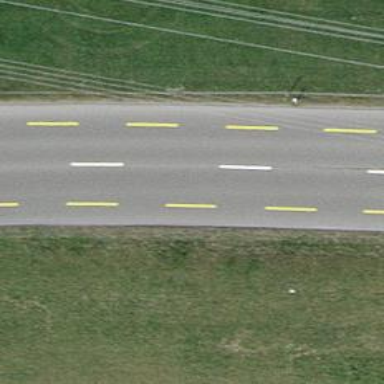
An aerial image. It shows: Secondary road with asphalt surface and designated cycle lane. No sidewalk is present along the road.